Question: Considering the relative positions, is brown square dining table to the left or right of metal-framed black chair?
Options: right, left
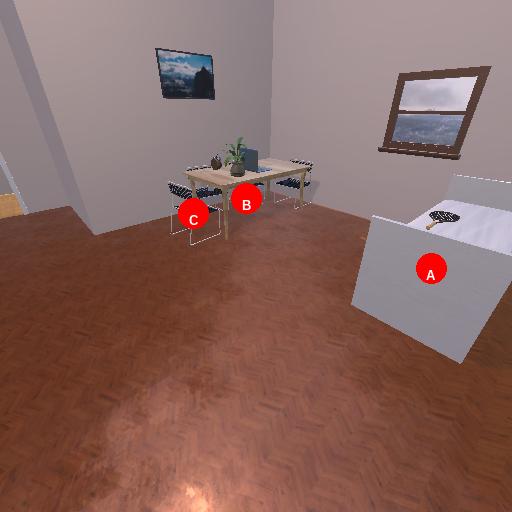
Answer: right